Question: I added code to my Windows Store App project to utilize the Settings pane for my app's custom settings. I based this code on what is in Adam Nathan's book "Windows 8 Apps with XAML and C#", beginning on p. 503.
I have this code in App.xaml.cs:
'''
public App()
{
this.InitializeComponent();
this.Suspending += OnSuspending;
SettingsPane.GetForCurrentView().CommandsRequested += OnCommandsRequested;
UnhandledException += Application_UnhandledException;
}
private void OnCommandsRequested(SettingsPane sender, SettingsPaneCommandsRequestedEventArgs spcreArgs)
{
spcreArgs.Request.ApplicationCommands.Add(new SettingsCommand(1, "App Bar Color", OnSettingsCommand));
spcreArgs.Request.ApplicationCommands.Add(new SettingsCommand(2, "Visit Types to Display", OnSettingsCommand));
spcreArgs.Request.ApplicationCommands.Add(new SettingsCommand(3, "Display Current Location", OnSettingsCommand));
spcreArgs.Request.ApplicationCommands.Add(new SettingsCommand(4, "Set Home Base", OnSettingsCommand));
}
private void OnSettingsCommand(Windows.UI.Popups.IUICommand command)
{
int id = (int) command.Id;
switch (id)
{
case 1:
//Bla => I think this is where I need to add "this.[custom settings pane (user control) name].Show(command)
break;
case 2:
//Bla
break;
case 3:
//Bla
break;
case 4:
//Bla
break;
}
}
'''
...but it fails on the "" line with:
'''
System.Exception was unhandled by user code
HResult=-<PHONE>
Message=Element not found. (Exception from HRESULT: 0x80070490)
Source=Windows.UI
StackTrace:
at Windows.UI.ApplicationSettings.SettingsPane.GetForCurrentView()
at Visits.App..ctor()
at Visits.Program.<Main>b__0(ApplicationInitializationCallbackParams p)
InnerException:
'''
When I view the detailed exception info, I see:

What is the problem here?
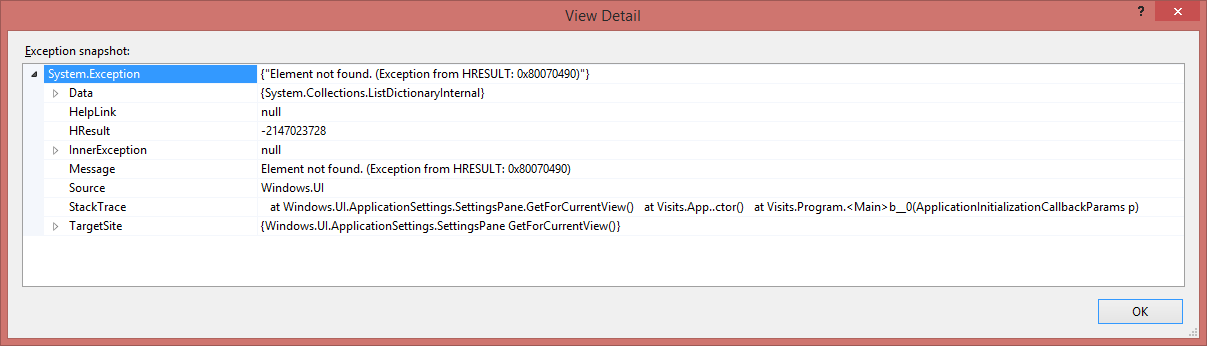
Answer: In your case 'SettingsPane.GetForCurrentView()' is throwing an exception because you're calling it too early. You are configuring the settings for a specific view, but in the application constructor there is no view yet, hence 'Element not found'.
Move you code to a page without changing anything and it will work:
'''
public MainPage()
{
this.InitializeComponent();
SettingsPane.GetForCurrentView().CommandsRequested += OnCommandsRequested;
}
private void OnCommandsRequested(SettingsPane sender, SettingsPaneCommandsRequestedEventArgs spcreArgs)
{
spcreArgs.Request.ApplicationCommands.Add(new SettingsCommand(1, "App Bar Color", OnSettingsCommand));
spcreArgs.Request.ApplicationCommands.Add(new SettingsCommand(2, "Visit Types to Display", OnSettingsCommand));
spcreArgs.Request.ApplicationCommands.Add(new SettingsCommand(3, "Display Current Location", OnSettingsCommand));
spcreArgs.Request.ApplicationCommands.Add(new SettingsCommand(4, "Set Home Base", OnSettingsCommand));
}
private void OnSettingsCommand(Windows.UI.Popups.IUICommand command)
{
int id = (int)command.Id;
switch (id)
{
case 1:
//Bla => I think this is where I need to add "this.[custom settings pane (user control) name].Show(command)
break;
case 2:
//Bla
break;
case 3:
//Bla
break;
case 4:
//Bla
break;
}
}
'''